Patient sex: M
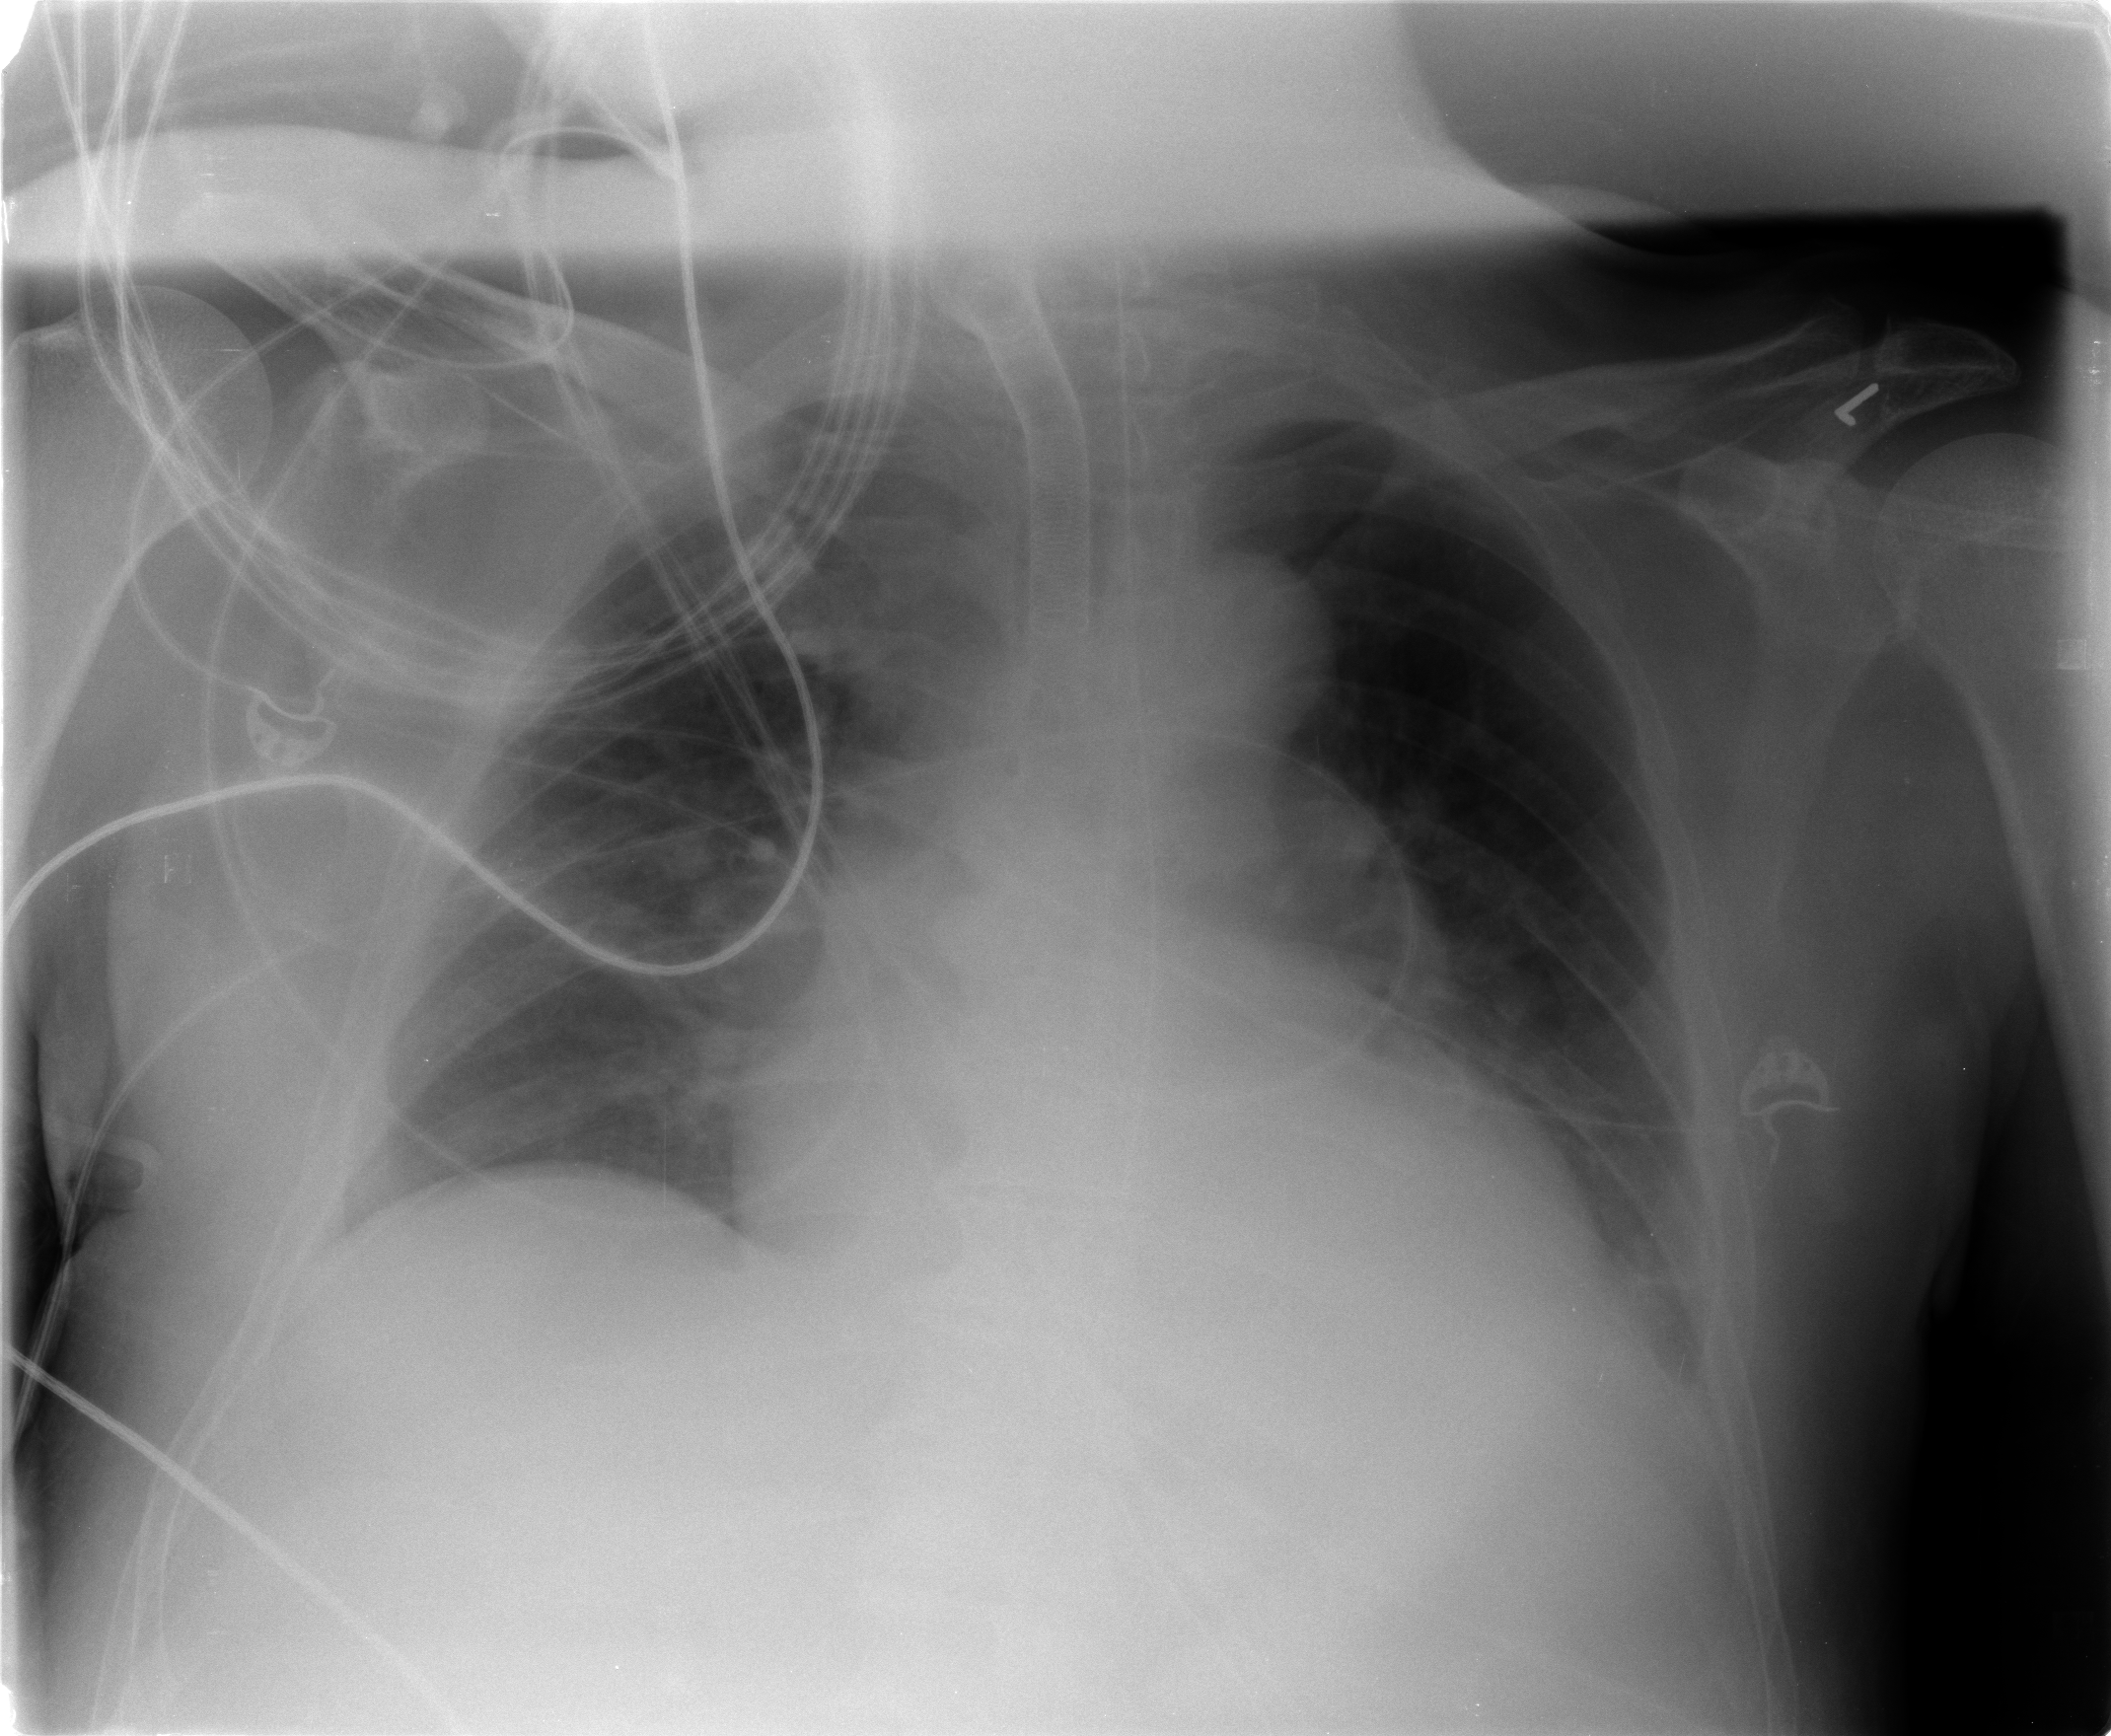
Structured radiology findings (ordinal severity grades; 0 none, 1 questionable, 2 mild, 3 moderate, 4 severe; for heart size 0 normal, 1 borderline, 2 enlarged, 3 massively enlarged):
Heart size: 2
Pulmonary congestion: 2
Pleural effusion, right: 0
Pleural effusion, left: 1
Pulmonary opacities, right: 0
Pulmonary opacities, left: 0
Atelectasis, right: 2
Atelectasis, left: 2